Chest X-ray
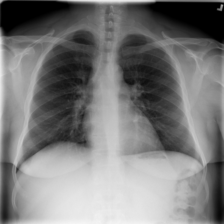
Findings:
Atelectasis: negative
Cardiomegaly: negative
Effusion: negative
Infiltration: negative
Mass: negative
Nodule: negative
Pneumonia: negative
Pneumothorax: negative
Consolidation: negative
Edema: negative
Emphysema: negative
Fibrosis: negative
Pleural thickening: negative
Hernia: negative